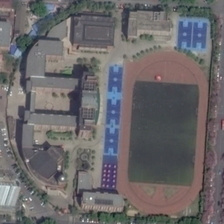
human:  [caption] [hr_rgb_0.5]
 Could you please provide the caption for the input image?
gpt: some buildings and green trees are near a playground with five basketball fields in a school .

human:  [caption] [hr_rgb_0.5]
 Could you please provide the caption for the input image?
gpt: some buildings and green trees are near a playground with five basketball fields in a school .

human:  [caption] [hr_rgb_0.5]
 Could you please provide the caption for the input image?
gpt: some buildings and green trees are near a playground with five basketball fields in a school .

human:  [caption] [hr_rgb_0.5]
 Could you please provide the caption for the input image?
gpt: some buildings and green trees are near a playground with five basketball fields in a school .

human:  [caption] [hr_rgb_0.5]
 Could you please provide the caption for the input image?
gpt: some buildings and green trees are near a playground with five basketball fields in a school .